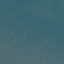
Label: SeaLake